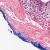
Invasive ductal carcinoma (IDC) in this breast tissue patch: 0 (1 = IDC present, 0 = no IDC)